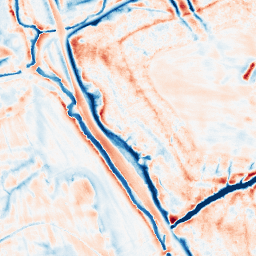
Category: edge_preserving
Decomposition family: bilateral
Decomposition parameters: d: 21
sigma_color: 25
sigma_space: 150
Upsampling method: regularized
Upsampling parameters: scale: 4
lambda_reg: 0.01
Upsampling scale: 4